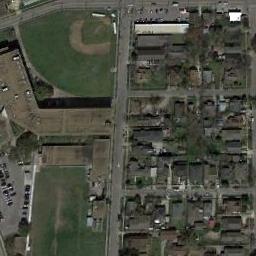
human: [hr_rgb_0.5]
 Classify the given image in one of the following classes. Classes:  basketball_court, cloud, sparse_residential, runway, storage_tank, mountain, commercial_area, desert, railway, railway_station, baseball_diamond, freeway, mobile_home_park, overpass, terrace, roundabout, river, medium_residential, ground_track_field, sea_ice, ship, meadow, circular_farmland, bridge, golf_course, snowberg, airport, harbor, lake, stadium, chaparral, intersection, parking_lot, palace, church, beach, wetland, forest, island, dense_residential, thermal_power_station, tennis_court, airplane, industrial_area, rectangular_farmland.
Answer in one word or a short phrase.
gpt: baseball_diamond